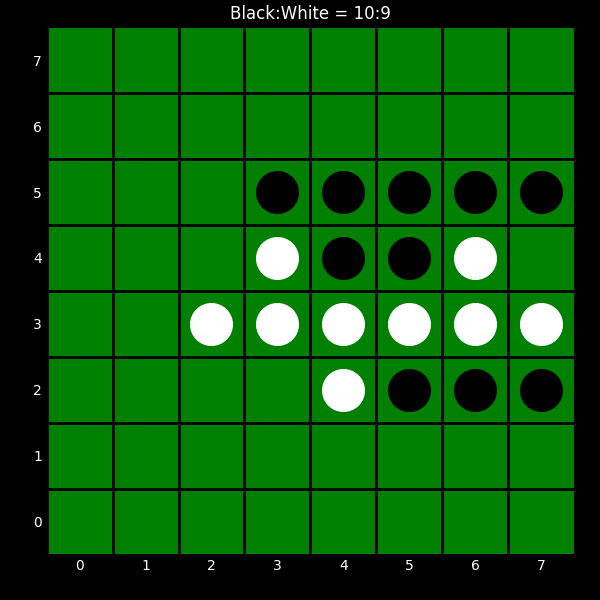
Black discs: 10
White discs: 9